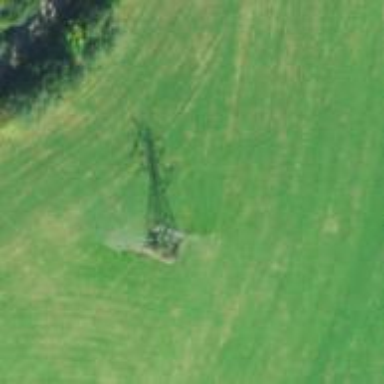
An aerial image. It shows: Lattice structure tower used for power distribution.